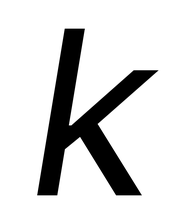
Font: Inter-Italic_Italic